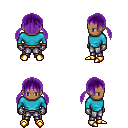
a pixel art fantasy rpg character, male body template, human, dark skin, teal long-sleeve shirt, metal pants, purple twin-tailed hairstyle, metal gloves, gold boots, four views (front, back, left, right), 2x2 character sprite sheet, small pixel art, hard edges, no anti-aliasing